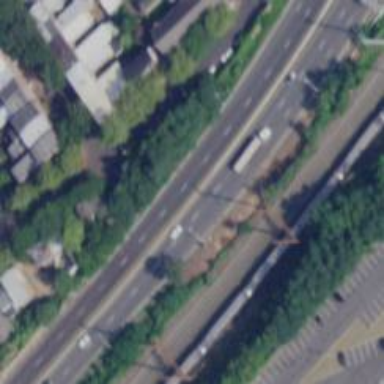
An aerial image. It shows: Urban freeway or expressway.